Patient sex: F
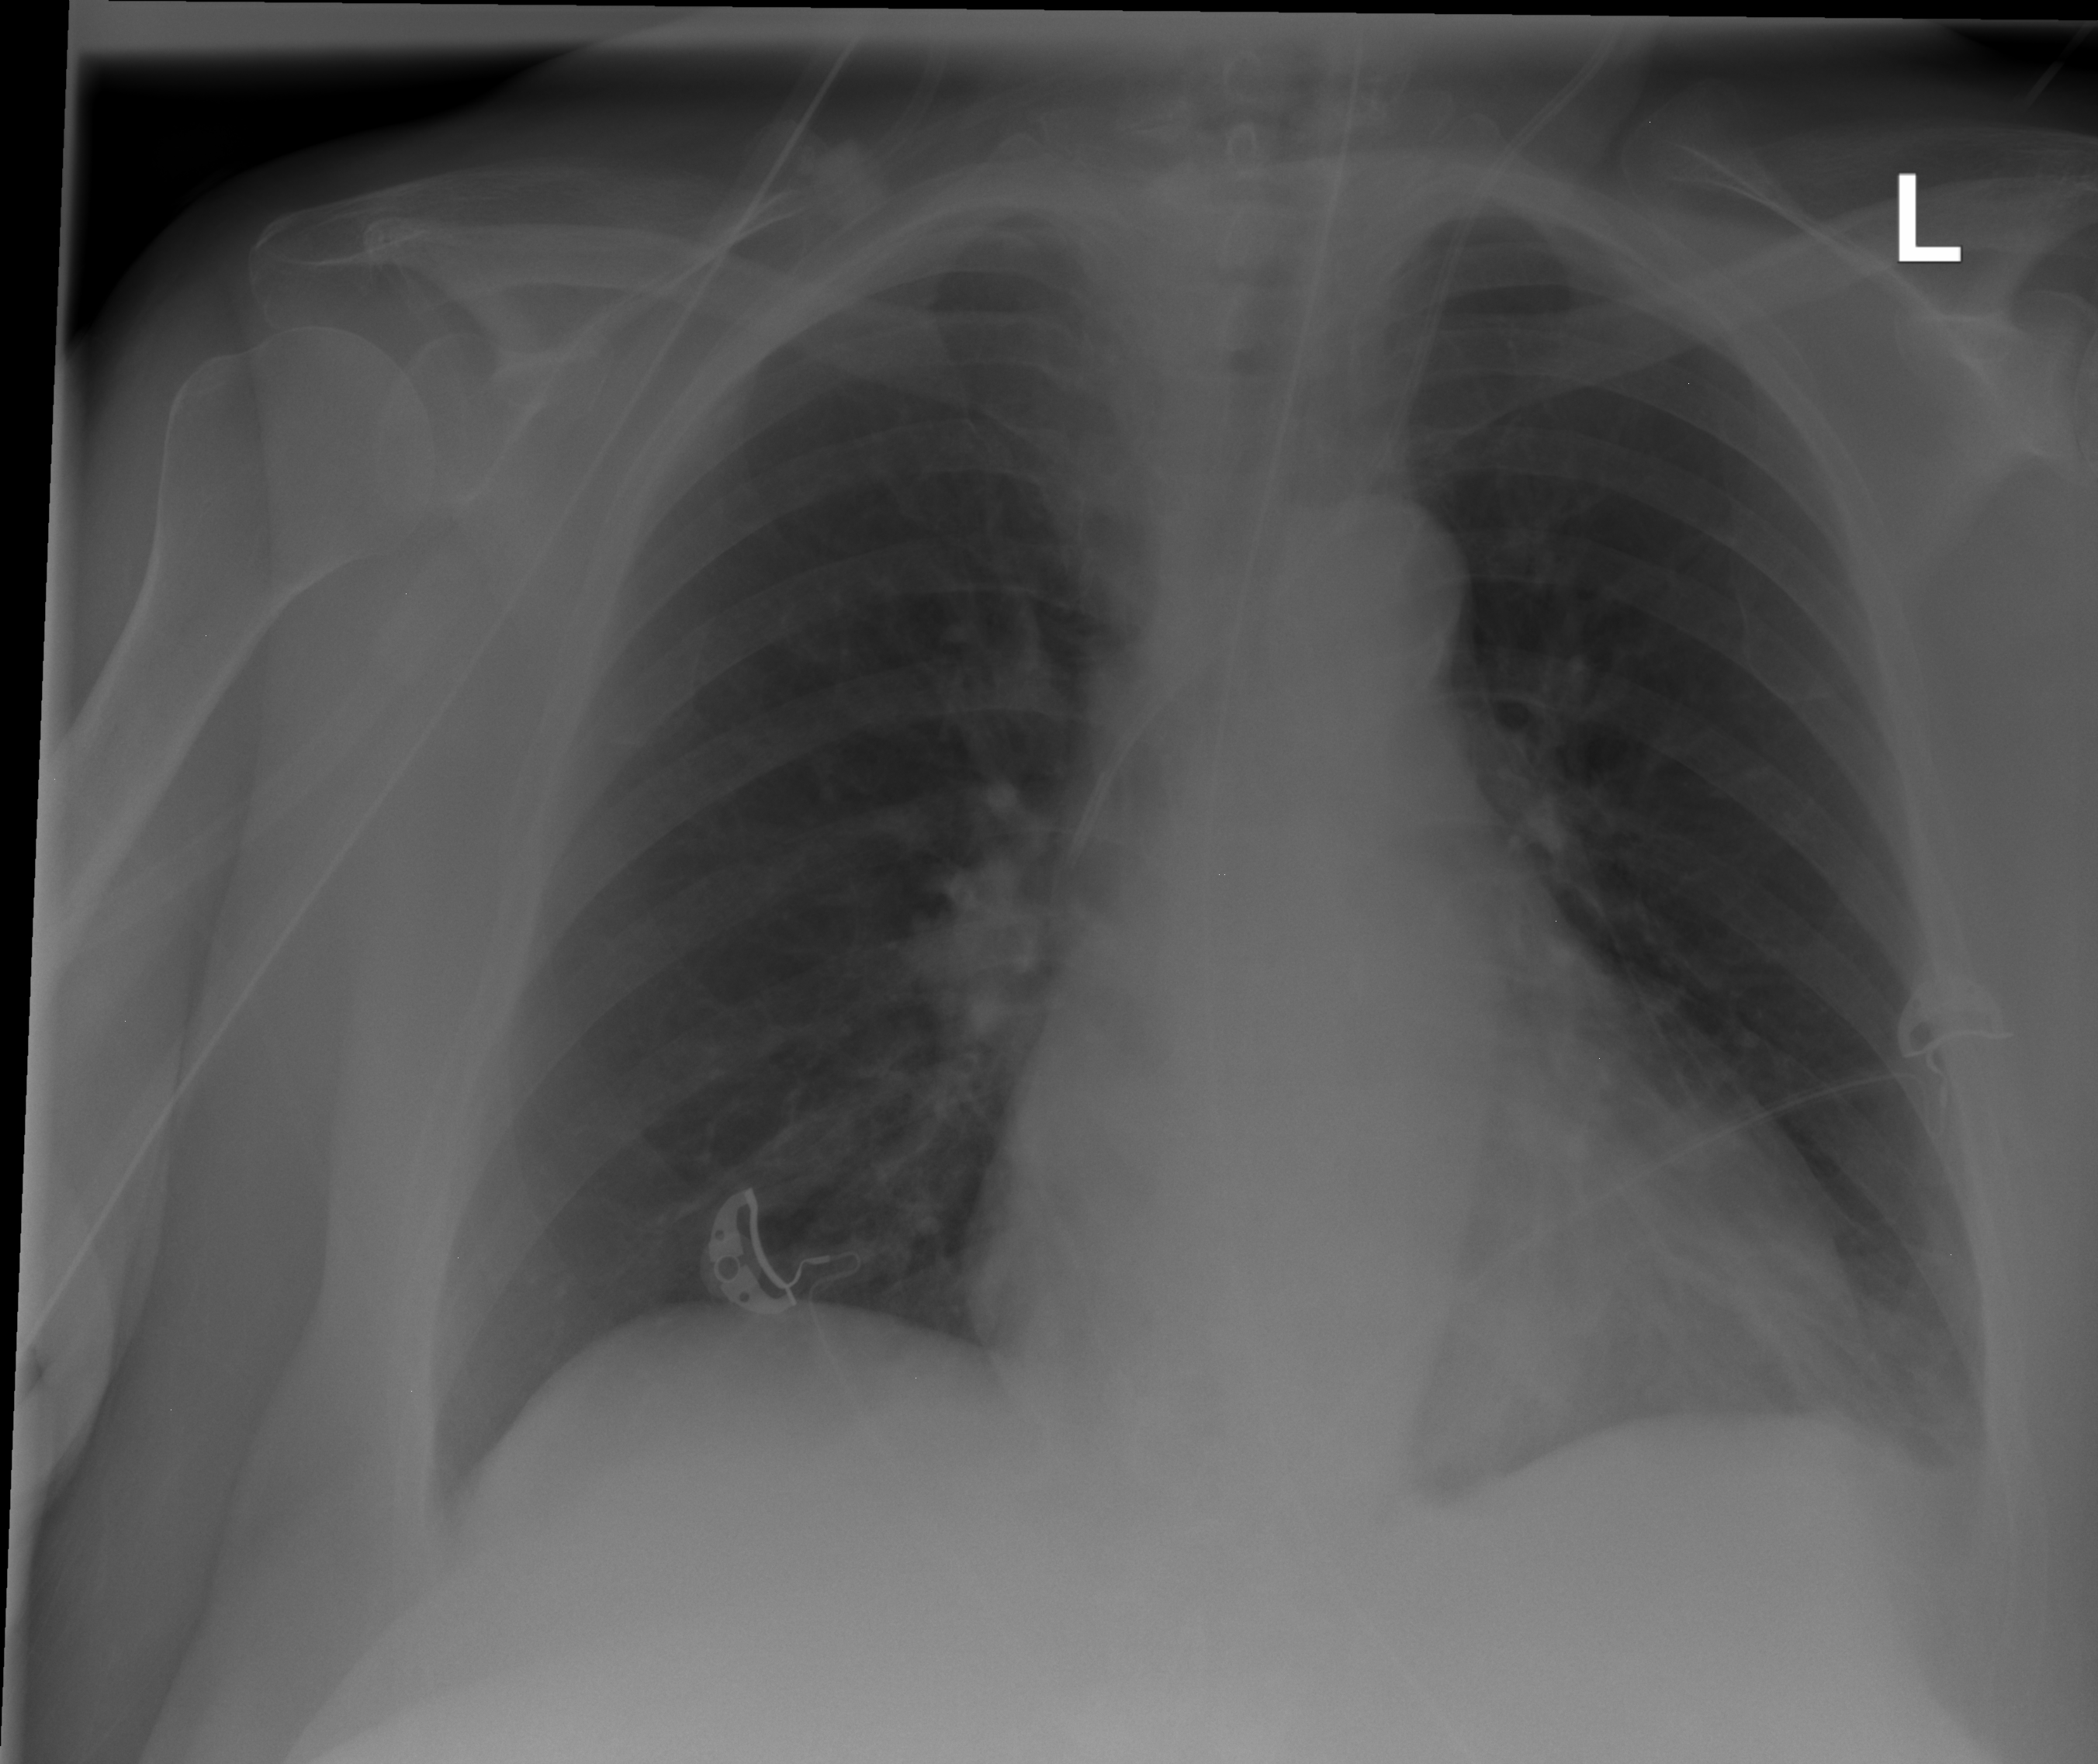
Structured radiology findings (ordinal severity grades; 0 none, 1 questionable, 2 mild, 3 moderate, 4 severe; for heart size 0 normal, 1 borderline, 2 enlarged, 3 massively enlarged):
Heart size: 2
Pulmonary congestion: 0
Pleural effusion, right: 0
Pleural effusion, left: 1
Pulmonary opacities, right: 0
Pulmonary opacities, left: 0
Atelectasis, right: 0
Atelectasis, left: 2